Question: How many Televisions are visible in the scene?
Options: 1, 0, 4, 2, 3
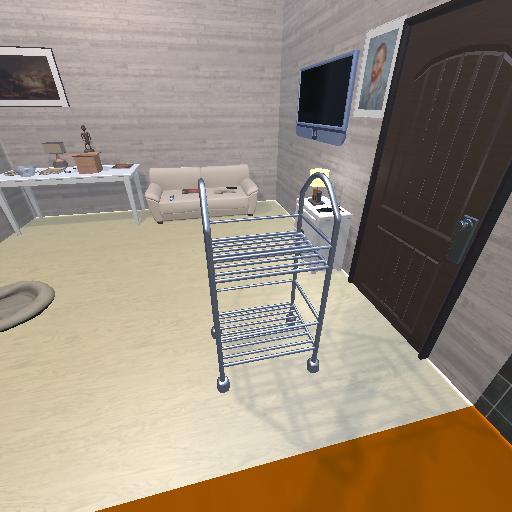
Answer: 1